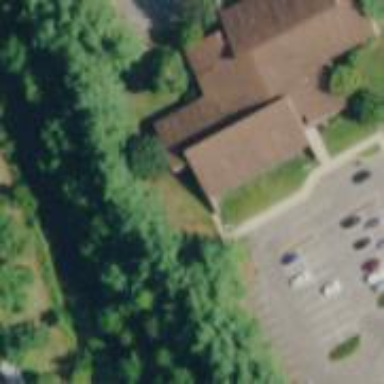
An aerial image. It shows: Office building.